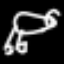
Label: frog